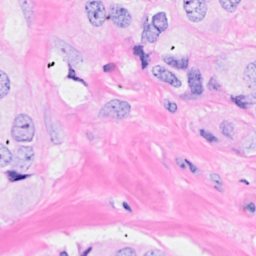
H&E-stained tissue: Breast